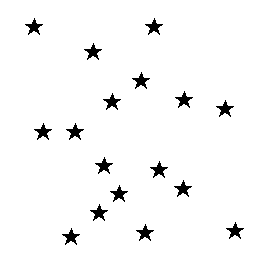
Squares: 0
Triangles: 0
Stars: 17
Total shapes: 17